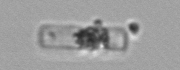
Label: Guinardia_delicatula